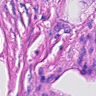
Metastatic tissue present: yes